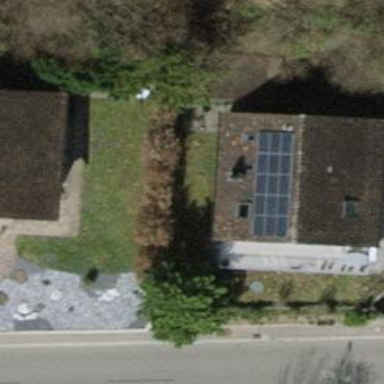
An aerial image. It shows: Gabled roofed house.